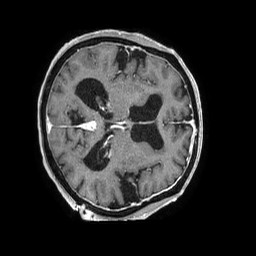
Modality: T1w
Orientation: axial
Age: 78
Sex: female
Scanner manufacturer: philips
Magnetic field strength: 1.5 T
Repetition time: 0.007804 s
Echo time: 0.00362 s